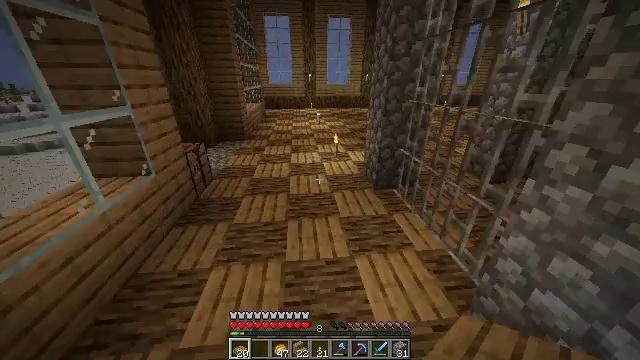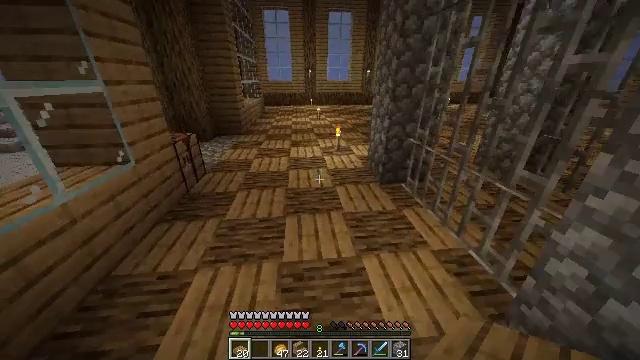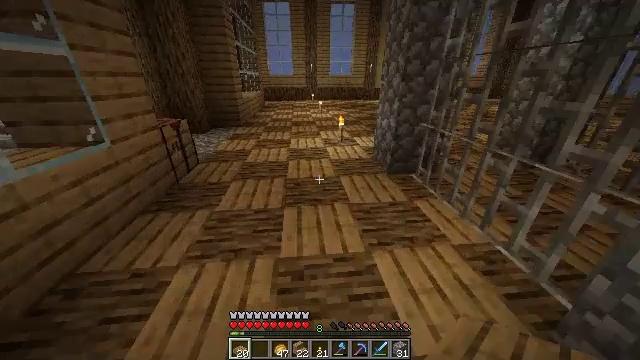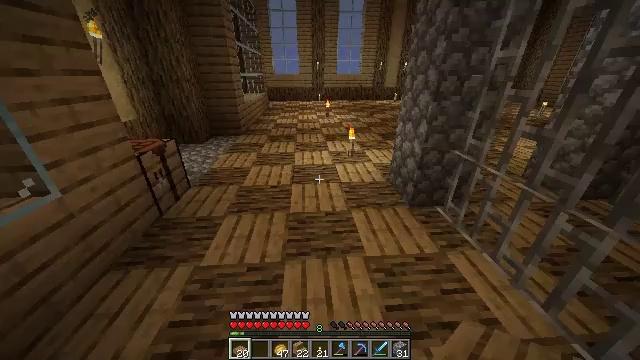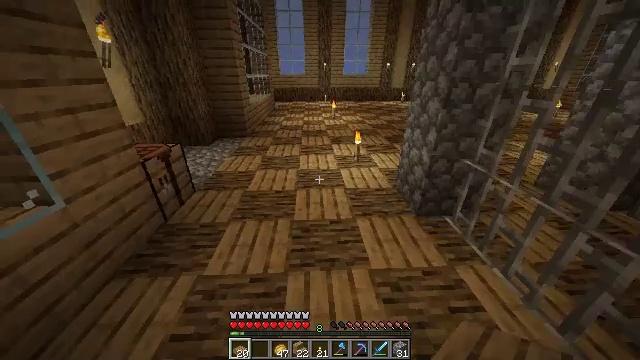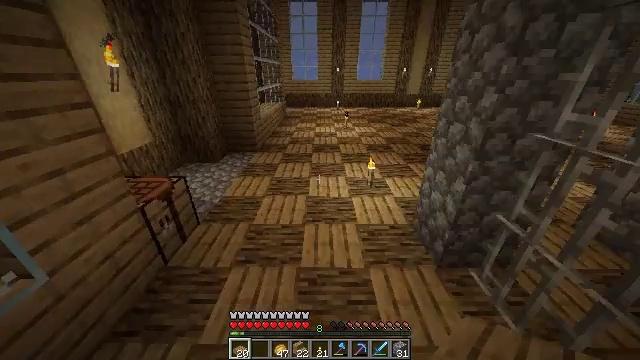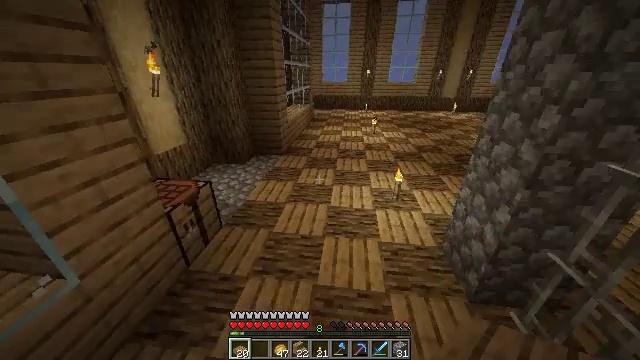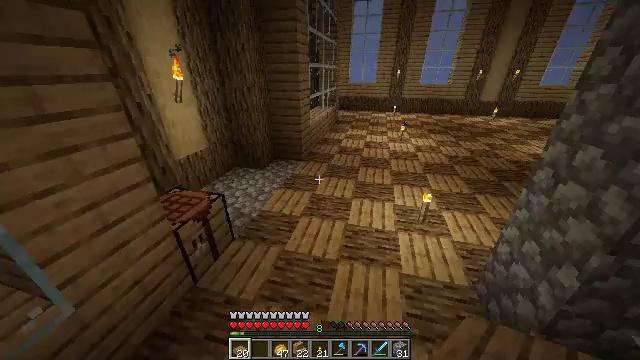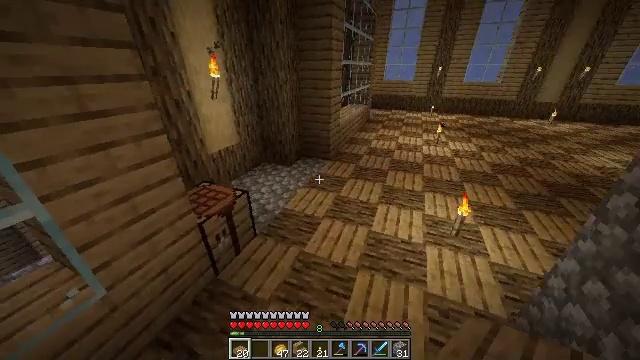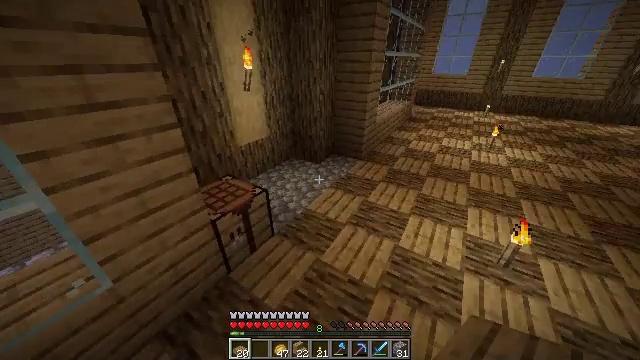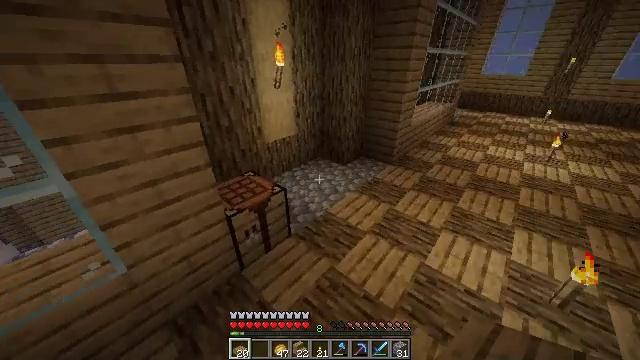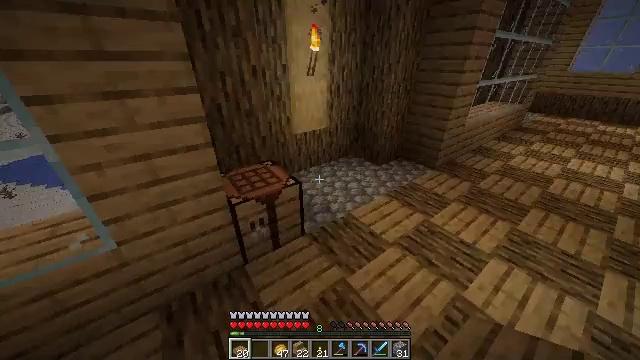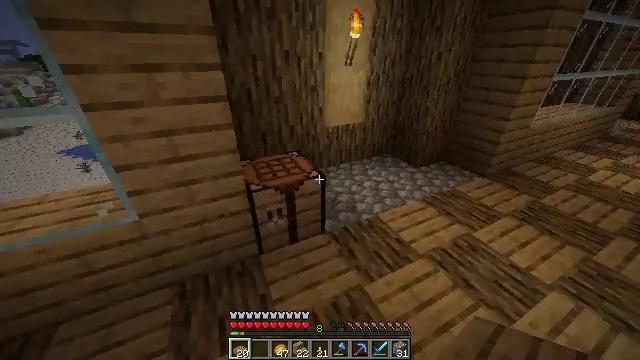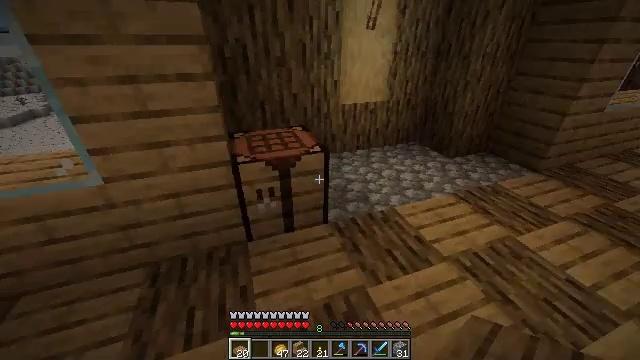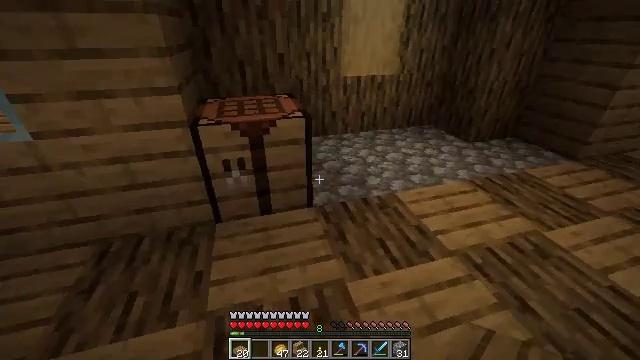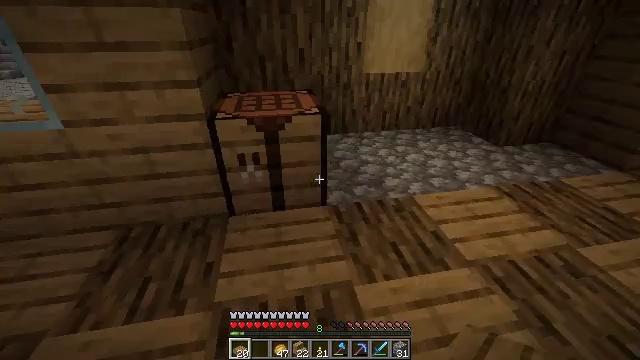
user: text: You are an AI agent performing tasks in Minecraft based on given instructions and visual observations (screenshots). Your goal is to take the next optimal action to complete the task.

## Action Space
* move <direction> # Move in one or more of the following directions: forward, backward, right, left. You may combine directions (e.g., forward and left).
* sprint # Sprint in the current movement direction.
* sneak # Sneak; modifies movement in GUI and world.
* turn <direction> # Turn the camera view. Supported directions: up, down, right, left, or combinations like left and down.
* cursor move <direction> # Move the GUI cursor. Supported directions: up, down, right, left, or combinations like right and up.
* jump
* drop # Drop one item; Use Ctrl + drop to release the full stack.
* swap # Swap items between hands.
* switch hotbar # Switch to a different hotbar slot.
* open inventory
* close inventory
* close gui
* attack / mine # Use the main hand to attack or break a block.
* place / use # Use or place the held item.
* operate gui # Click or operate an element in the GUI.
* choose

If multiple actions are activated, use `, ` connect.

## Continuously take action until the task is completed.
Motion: motion action
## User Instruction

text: Use iron ingots to craft iron bars.
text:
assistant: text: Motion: move forward, sprint, jump
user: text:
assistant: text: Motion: move forward, sprint, jump
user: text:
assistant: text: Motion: move forward, sprint, turn left, jump
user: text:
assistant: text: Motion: move forward, turn left, jump
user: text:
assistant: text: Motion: move forward, turn left, jump
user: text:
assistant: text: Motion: move forward, turn left, jump
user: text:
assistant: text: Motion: move forward, turn left, jump
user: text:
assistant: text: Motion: move forward, turn left
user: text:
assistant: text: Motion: move forward, turn left and down
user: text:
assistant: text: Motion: move forward, turn left
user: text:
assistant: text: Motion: turn left
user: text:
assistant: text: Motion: turn left
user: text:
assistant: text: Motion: turn left
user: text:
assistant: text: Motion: turn left
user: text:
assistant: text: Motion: turn left
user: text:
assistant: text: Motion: turn left
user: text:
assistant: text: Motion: turn left
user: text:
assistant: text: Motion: turn left
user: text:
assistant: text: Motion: no_op
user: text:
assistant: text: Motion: no_op
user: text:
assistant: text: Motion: no_op
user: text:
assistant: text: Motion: turn left
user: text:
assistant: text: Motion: no_op
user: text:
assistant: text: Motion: no_op
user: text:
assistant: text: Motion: use / place
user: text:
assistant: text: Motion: use / place
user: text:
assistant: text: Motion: use / place
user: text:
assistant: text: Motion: no_op
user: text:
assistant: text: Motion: no_op
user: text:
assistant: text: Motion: open gui